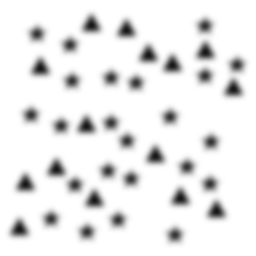
Squares: 0
Triangles: 15
Stars: 23
Total shapes: 38